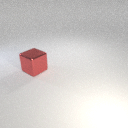
large red metal cube